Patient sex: M
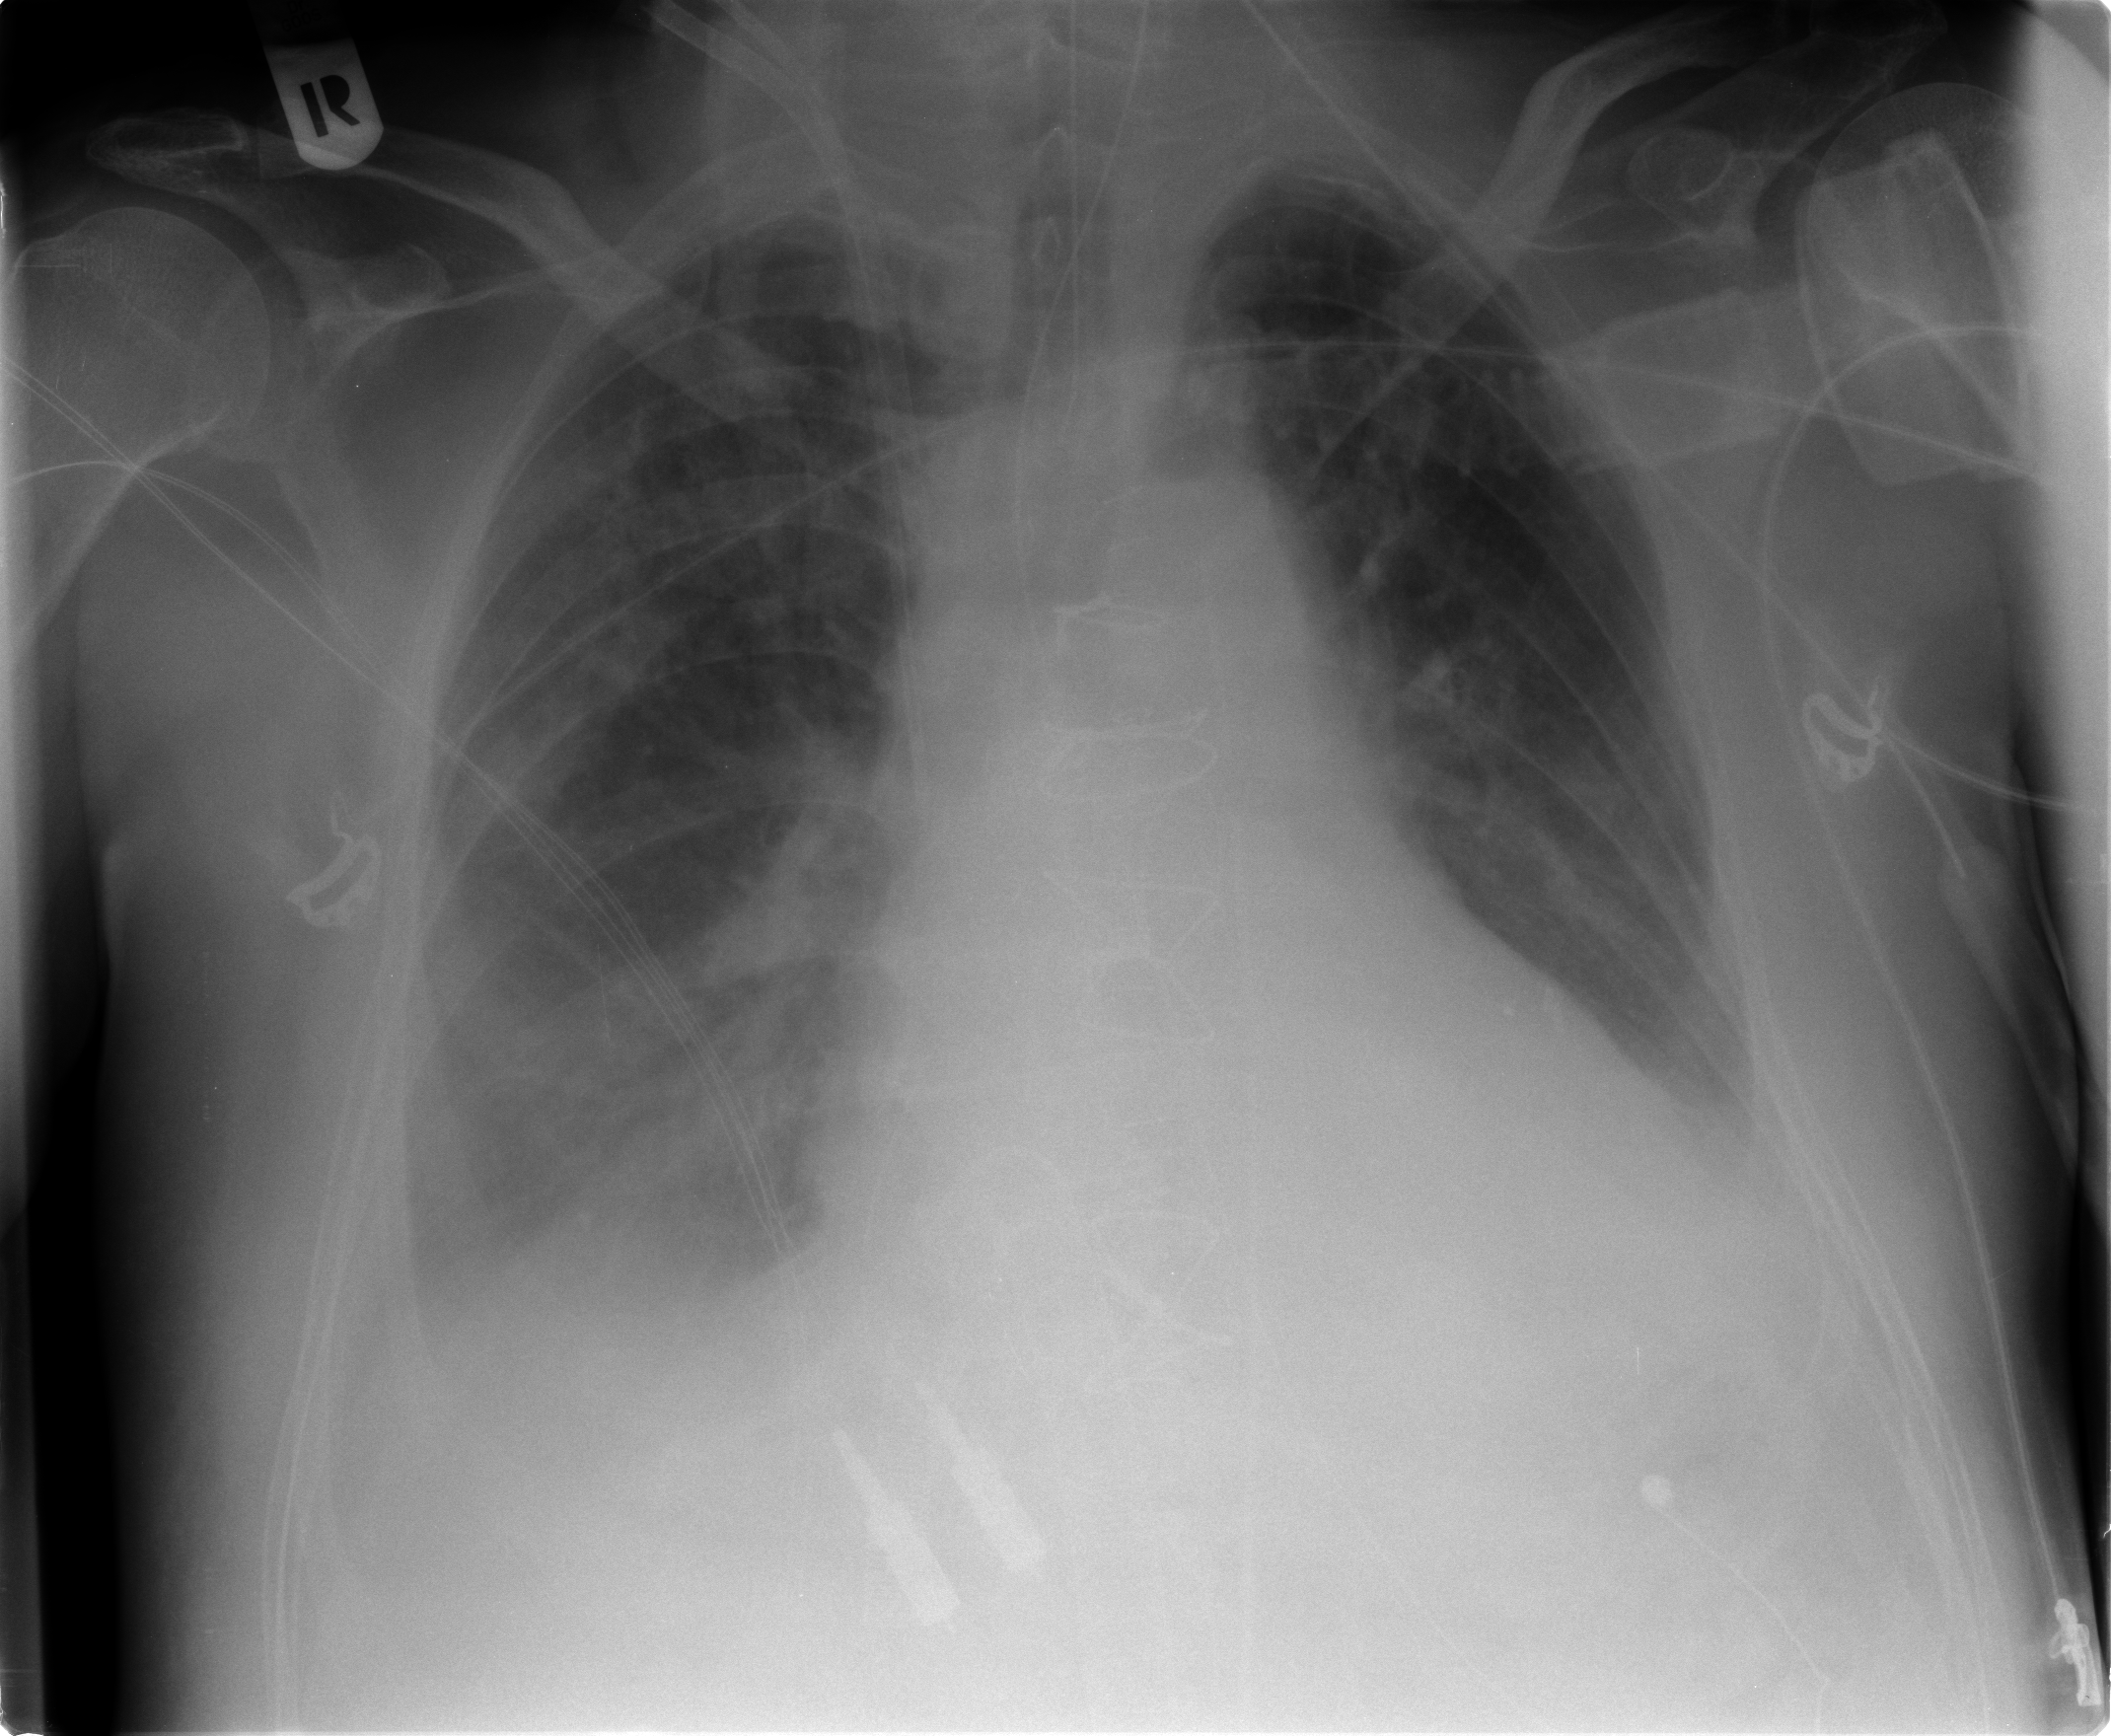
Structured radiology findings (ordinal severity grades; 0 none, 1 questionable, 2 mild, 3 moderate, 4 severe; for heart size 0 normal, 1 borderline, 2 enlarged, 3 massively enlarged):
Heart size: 2
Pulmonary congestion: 2
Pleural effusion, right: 2
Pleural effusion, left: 2
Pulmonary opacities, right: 3
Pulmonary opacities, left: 2
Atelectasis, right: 2
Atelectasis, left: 2